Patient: sex M, age 30
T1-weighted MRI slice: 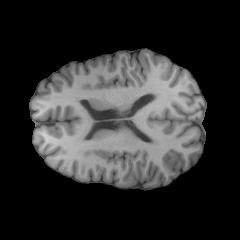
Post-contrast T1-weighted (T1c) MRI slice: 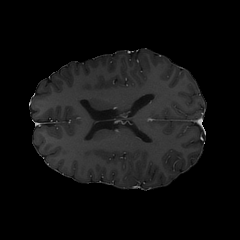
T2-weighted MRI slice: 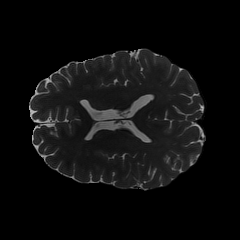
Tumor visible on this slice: no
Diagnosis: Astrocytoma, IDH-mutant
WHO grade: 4